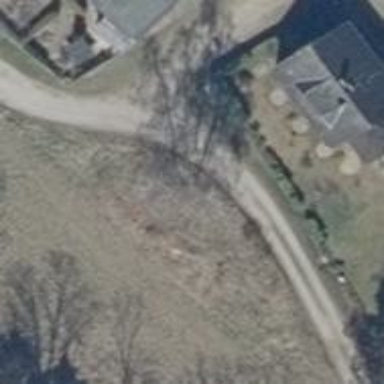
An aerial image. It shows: Residential road with compacted surface.